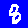
Digit: 8